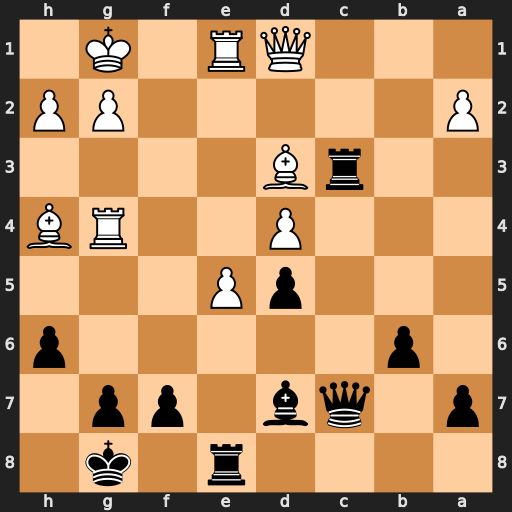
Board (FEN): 4r1k1/p1qb1pp1/1p5p/3pP3/3P2RB/2rB4/P5PP/3QR1K1
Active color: b
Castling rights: -
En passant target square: -
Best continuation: Bxg4 Qxg4 Rxd3 Bf6 g6